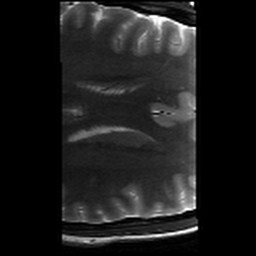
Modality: T2w
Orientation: axial
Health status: healthy
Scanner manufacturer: siemens
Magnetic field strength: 3 T
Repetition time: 8.02 s
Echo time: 0.08 s